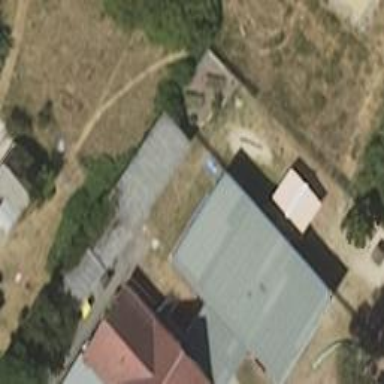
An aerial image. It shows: Kindergarten building.